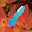
Label: 1